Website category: university
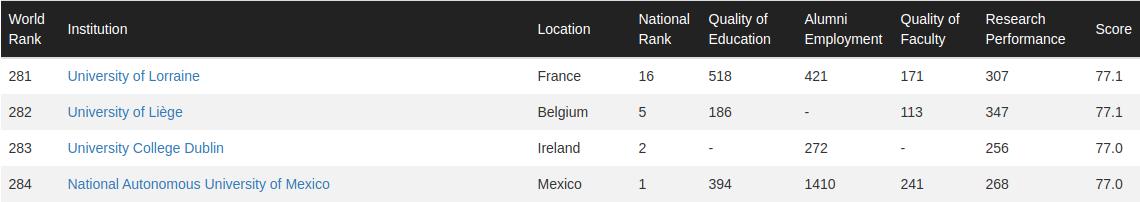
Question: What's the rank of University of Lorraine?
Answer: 281

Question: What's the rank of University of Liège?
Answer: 282

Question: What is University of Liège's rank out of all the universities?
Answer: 282

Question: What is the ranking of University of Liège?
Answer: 282

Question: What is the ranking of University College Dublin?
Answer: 283

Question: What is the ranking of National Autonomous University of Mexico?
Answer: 284

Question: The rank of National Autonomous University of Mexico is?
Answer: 284

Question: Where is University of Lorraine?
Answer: France

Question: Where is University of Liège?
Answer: Belgium

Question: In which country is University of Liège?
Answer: Belgium

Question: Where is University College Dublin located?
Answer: Ireland

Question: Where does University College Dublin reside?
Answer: Ireland

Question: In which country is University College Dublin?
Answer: Ireland

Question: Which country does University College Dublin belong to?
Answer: Ireland

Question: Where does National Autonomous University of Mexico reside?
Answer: Mexico

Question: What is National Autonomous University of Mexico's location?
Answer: Mexico

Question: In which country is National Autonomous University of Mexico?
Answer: Mexico

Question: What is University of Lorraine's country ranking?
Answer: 16

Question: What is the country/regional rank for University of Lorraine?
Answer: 16

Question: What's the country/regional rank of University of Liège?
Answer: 5

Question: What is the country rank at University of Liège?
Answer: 5

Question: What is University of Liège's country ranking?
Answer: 5

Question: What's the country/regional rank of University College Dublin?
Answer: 2

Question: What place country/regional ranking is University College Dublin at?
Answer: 2

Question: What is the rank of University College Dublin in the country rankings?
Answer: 2

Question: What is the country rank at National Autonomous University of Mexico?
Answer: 1

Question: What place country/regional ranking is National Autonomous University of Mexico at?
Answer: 1

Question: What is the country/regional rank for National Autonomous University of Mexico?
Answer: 1

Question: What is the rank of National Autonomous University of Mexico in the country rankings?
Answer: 1

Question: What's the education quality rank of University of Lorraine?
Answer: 518

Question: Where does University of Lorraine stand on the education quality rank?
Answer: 518

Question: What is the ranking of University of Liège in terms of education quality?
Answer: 186

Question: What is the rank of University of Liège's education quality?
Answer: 186

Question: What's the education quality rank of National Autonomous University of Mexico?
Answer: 394

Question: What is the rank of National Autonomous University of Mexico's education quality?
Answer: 394

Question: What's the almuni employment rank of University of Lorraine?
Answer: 421

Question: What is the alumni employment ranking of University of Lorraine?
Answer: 421

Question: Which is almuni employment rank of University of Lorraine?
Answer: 421

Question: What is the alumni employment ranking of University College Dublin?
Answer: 272

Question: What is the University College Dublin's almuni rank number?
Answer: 272

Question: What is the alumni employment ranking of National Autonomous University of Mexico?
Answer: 1410

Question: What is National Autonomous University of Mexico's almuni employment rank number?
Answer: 1410

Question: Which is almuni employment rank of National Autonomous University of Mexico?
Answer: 1410

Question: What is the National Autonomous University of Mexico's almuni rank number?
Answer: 1410

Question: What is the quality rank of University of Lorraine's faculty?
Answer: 171

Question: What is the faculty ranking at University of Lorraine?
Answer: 171

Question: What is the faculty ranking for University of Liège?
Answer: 113

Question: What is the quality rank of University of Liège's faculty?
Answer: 113

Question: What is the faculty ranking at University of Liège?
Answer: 113

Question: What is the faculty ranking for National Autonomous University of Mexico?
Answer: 241

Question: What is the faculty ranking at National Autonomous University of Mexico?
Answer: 241

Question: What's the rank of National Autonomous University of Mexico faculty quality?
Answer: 241

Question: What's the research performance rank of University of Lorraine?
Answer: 307

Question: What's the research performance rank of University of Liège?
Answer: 347

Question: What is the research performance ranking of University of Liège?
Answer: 347

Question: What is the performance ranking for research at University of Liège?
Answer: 347

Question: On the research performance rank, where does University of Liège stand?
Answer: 347

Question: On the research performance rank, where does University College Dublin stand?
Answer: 256

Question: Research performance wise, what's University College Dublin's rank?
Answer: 256

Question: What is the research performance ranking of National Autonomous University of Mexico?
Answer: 268

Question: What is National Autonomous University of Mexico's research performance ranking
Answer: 268

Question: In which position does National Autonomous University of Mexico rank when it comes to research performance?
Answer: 268

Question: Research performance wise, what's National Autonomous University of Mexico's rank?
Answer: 268

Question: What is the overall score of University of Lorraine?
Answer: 77.1